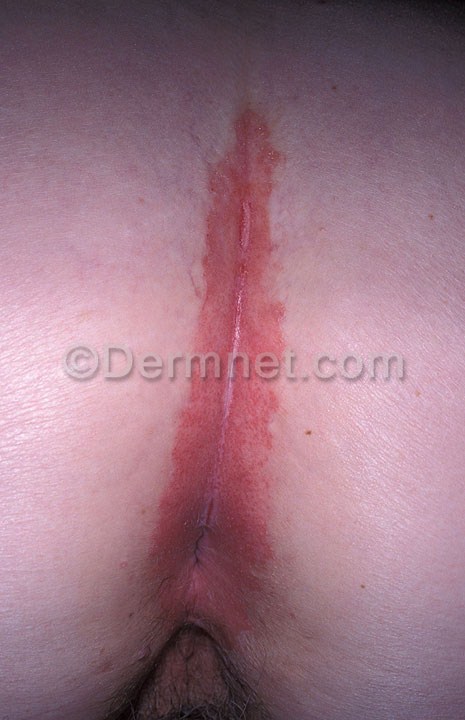
Disease: Psoriasis pictures Lichen Planus and related diseases